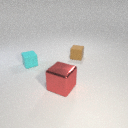
small brown rubber cube to the right of large red metal cube